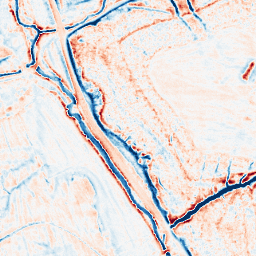
Category: edge_preserving
Decomposition family: anisotropic_diffusion
Decomposition parameters: iterations: 20
kappa: 10
gamma: 0.2
Upsampling method: sinc_blackman
Upsampling parameters: scale: 8
kernel_size: 16
Upsampling scale: 8